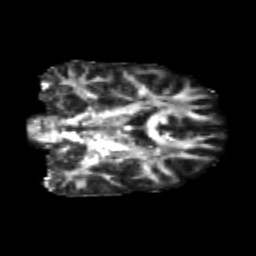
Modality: FA
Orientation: coronal
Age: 21
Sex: male
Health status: healthy
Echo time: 0.074 s